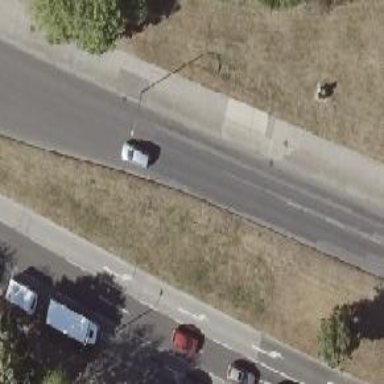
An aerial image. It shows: Secondary road with asphalt surface and lane markings.